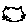
Label: cat